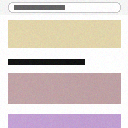
Screen state: on